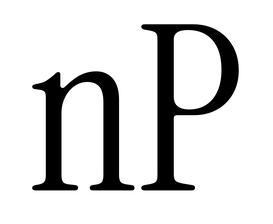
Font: InstrumentSerif-Regular